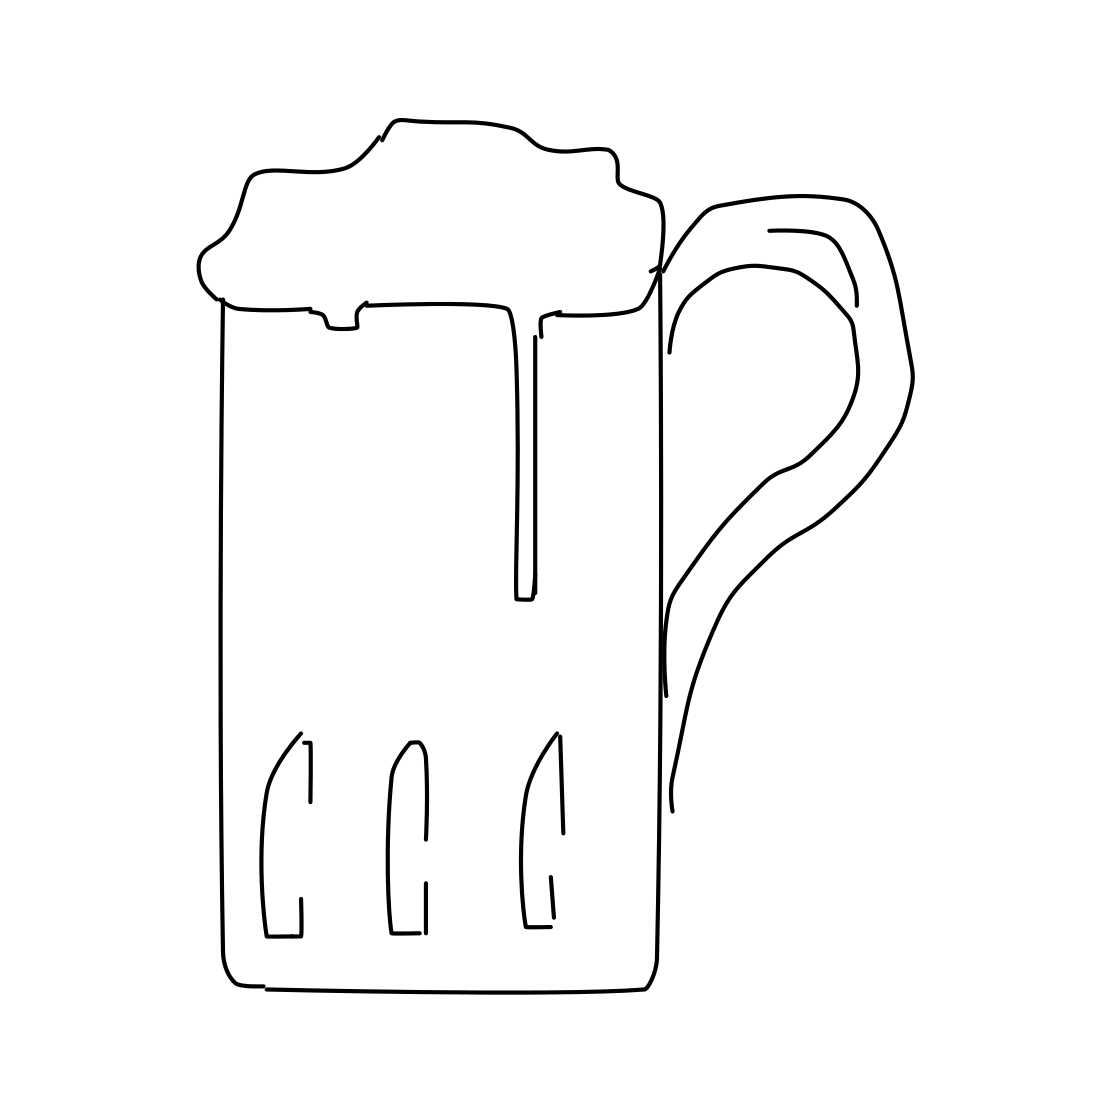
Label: beer-mug